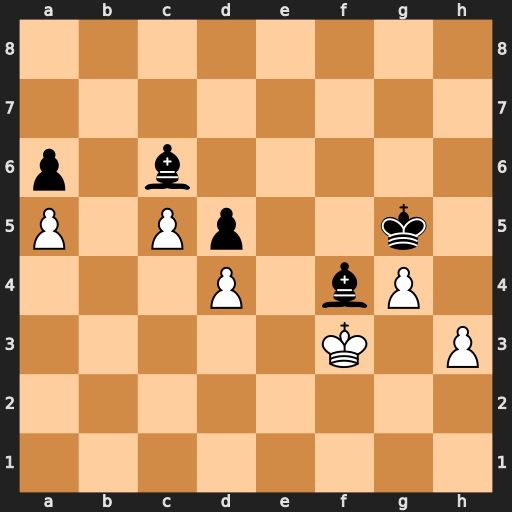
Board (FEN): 8/8/p1b5/P1Pp2k1/3P1bP1/5K1P/8/8
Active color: w
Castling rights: -
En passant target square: -
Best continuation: h4+ Kxh4 Kxf4